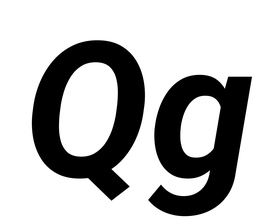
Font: Roboto-Italic_Bold_Italic